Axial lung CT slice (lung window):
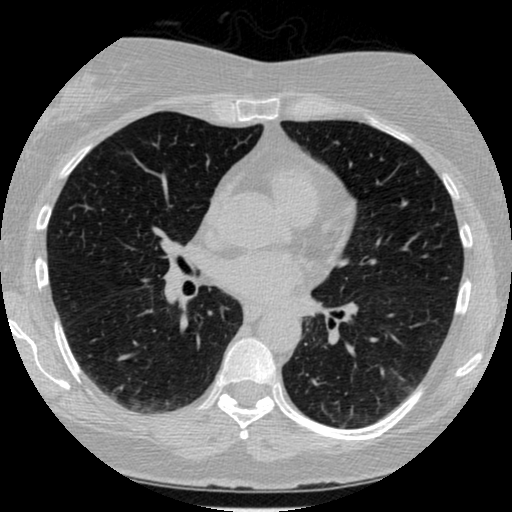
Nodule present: no